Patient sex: M
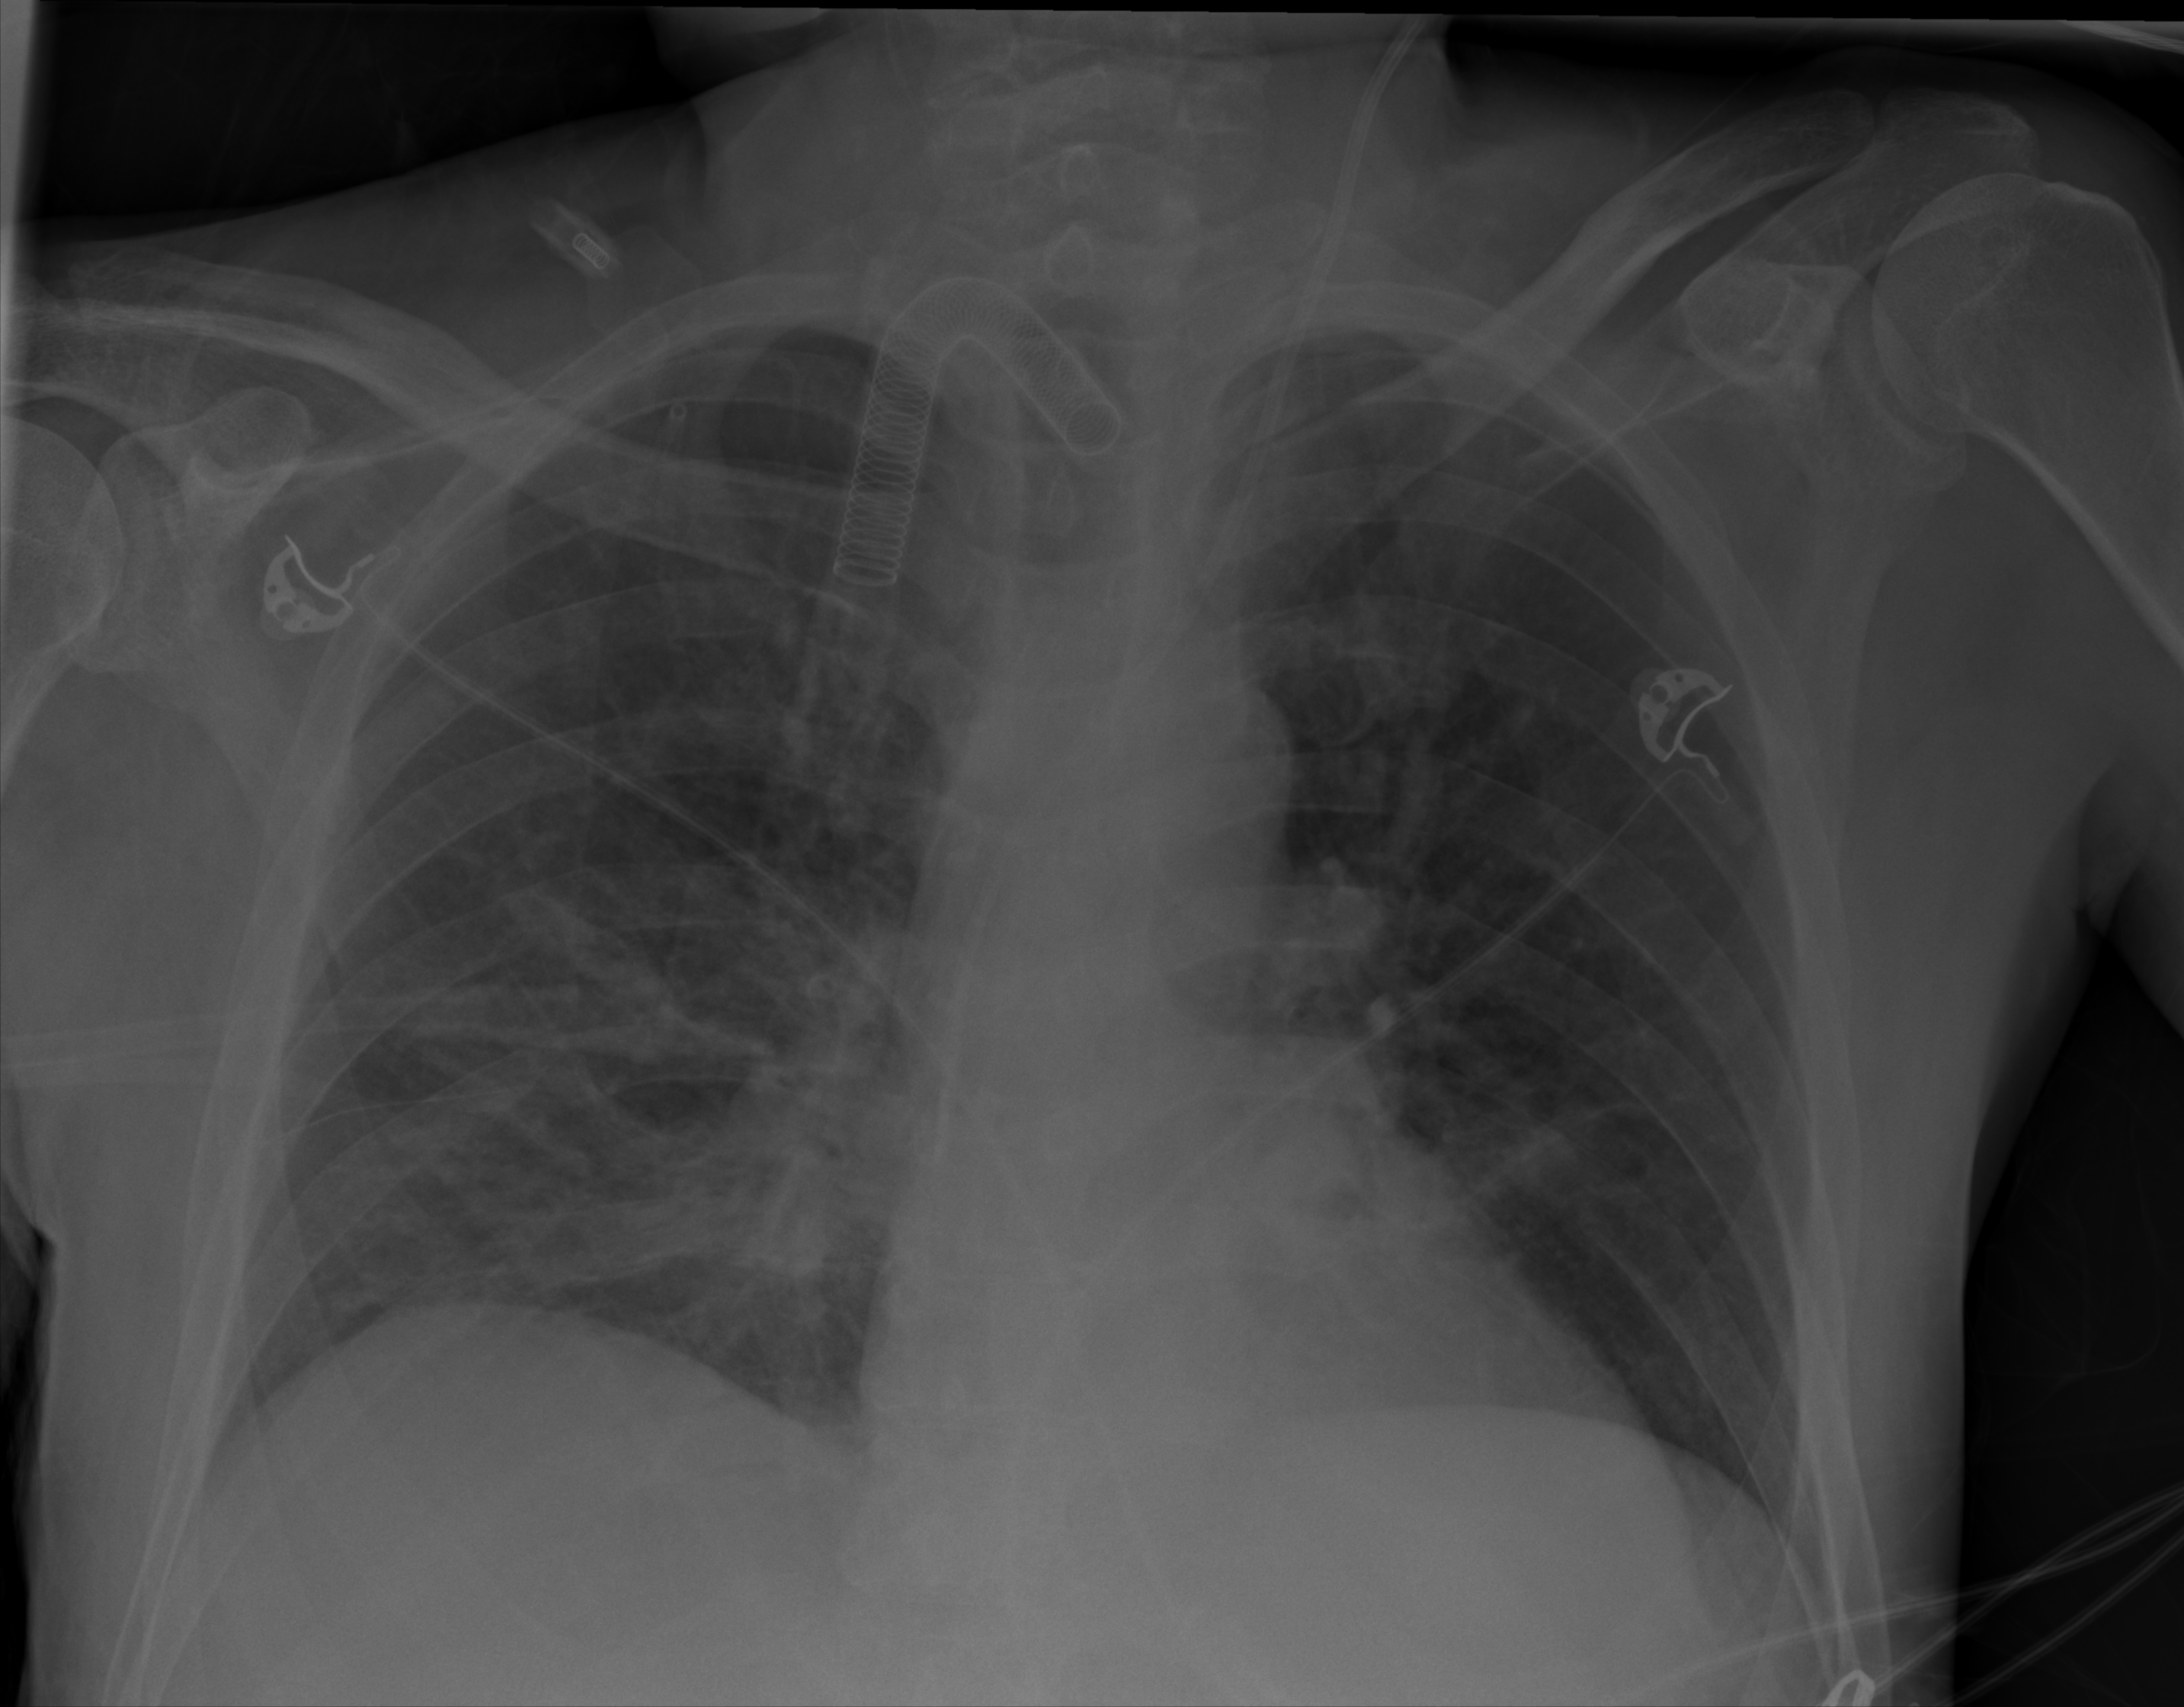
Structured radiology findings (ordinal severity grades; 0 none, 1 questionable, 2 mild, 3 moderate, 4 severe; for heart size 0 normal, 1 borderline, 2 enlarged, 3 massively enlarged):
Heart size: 0
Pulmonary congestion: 2
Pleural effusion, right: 0
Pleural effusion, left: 0
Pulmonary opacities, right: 2
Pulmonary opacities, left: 0
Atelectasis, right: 2
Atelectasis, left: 0